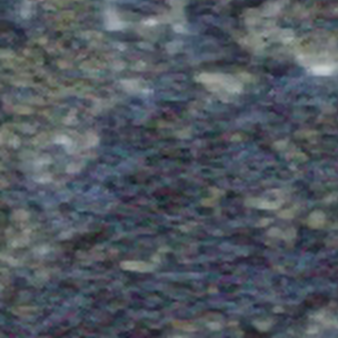
Label: other